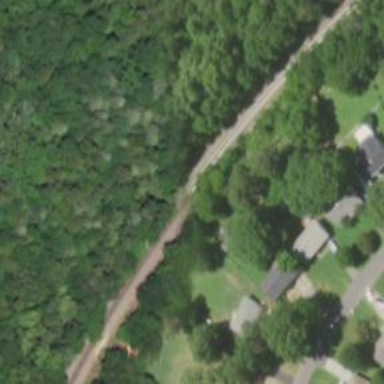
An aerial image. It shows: Railway track.